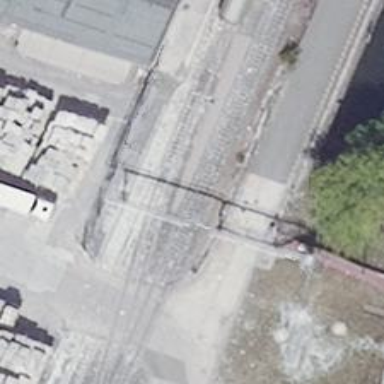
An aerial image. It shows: Railway switch.